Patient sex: F
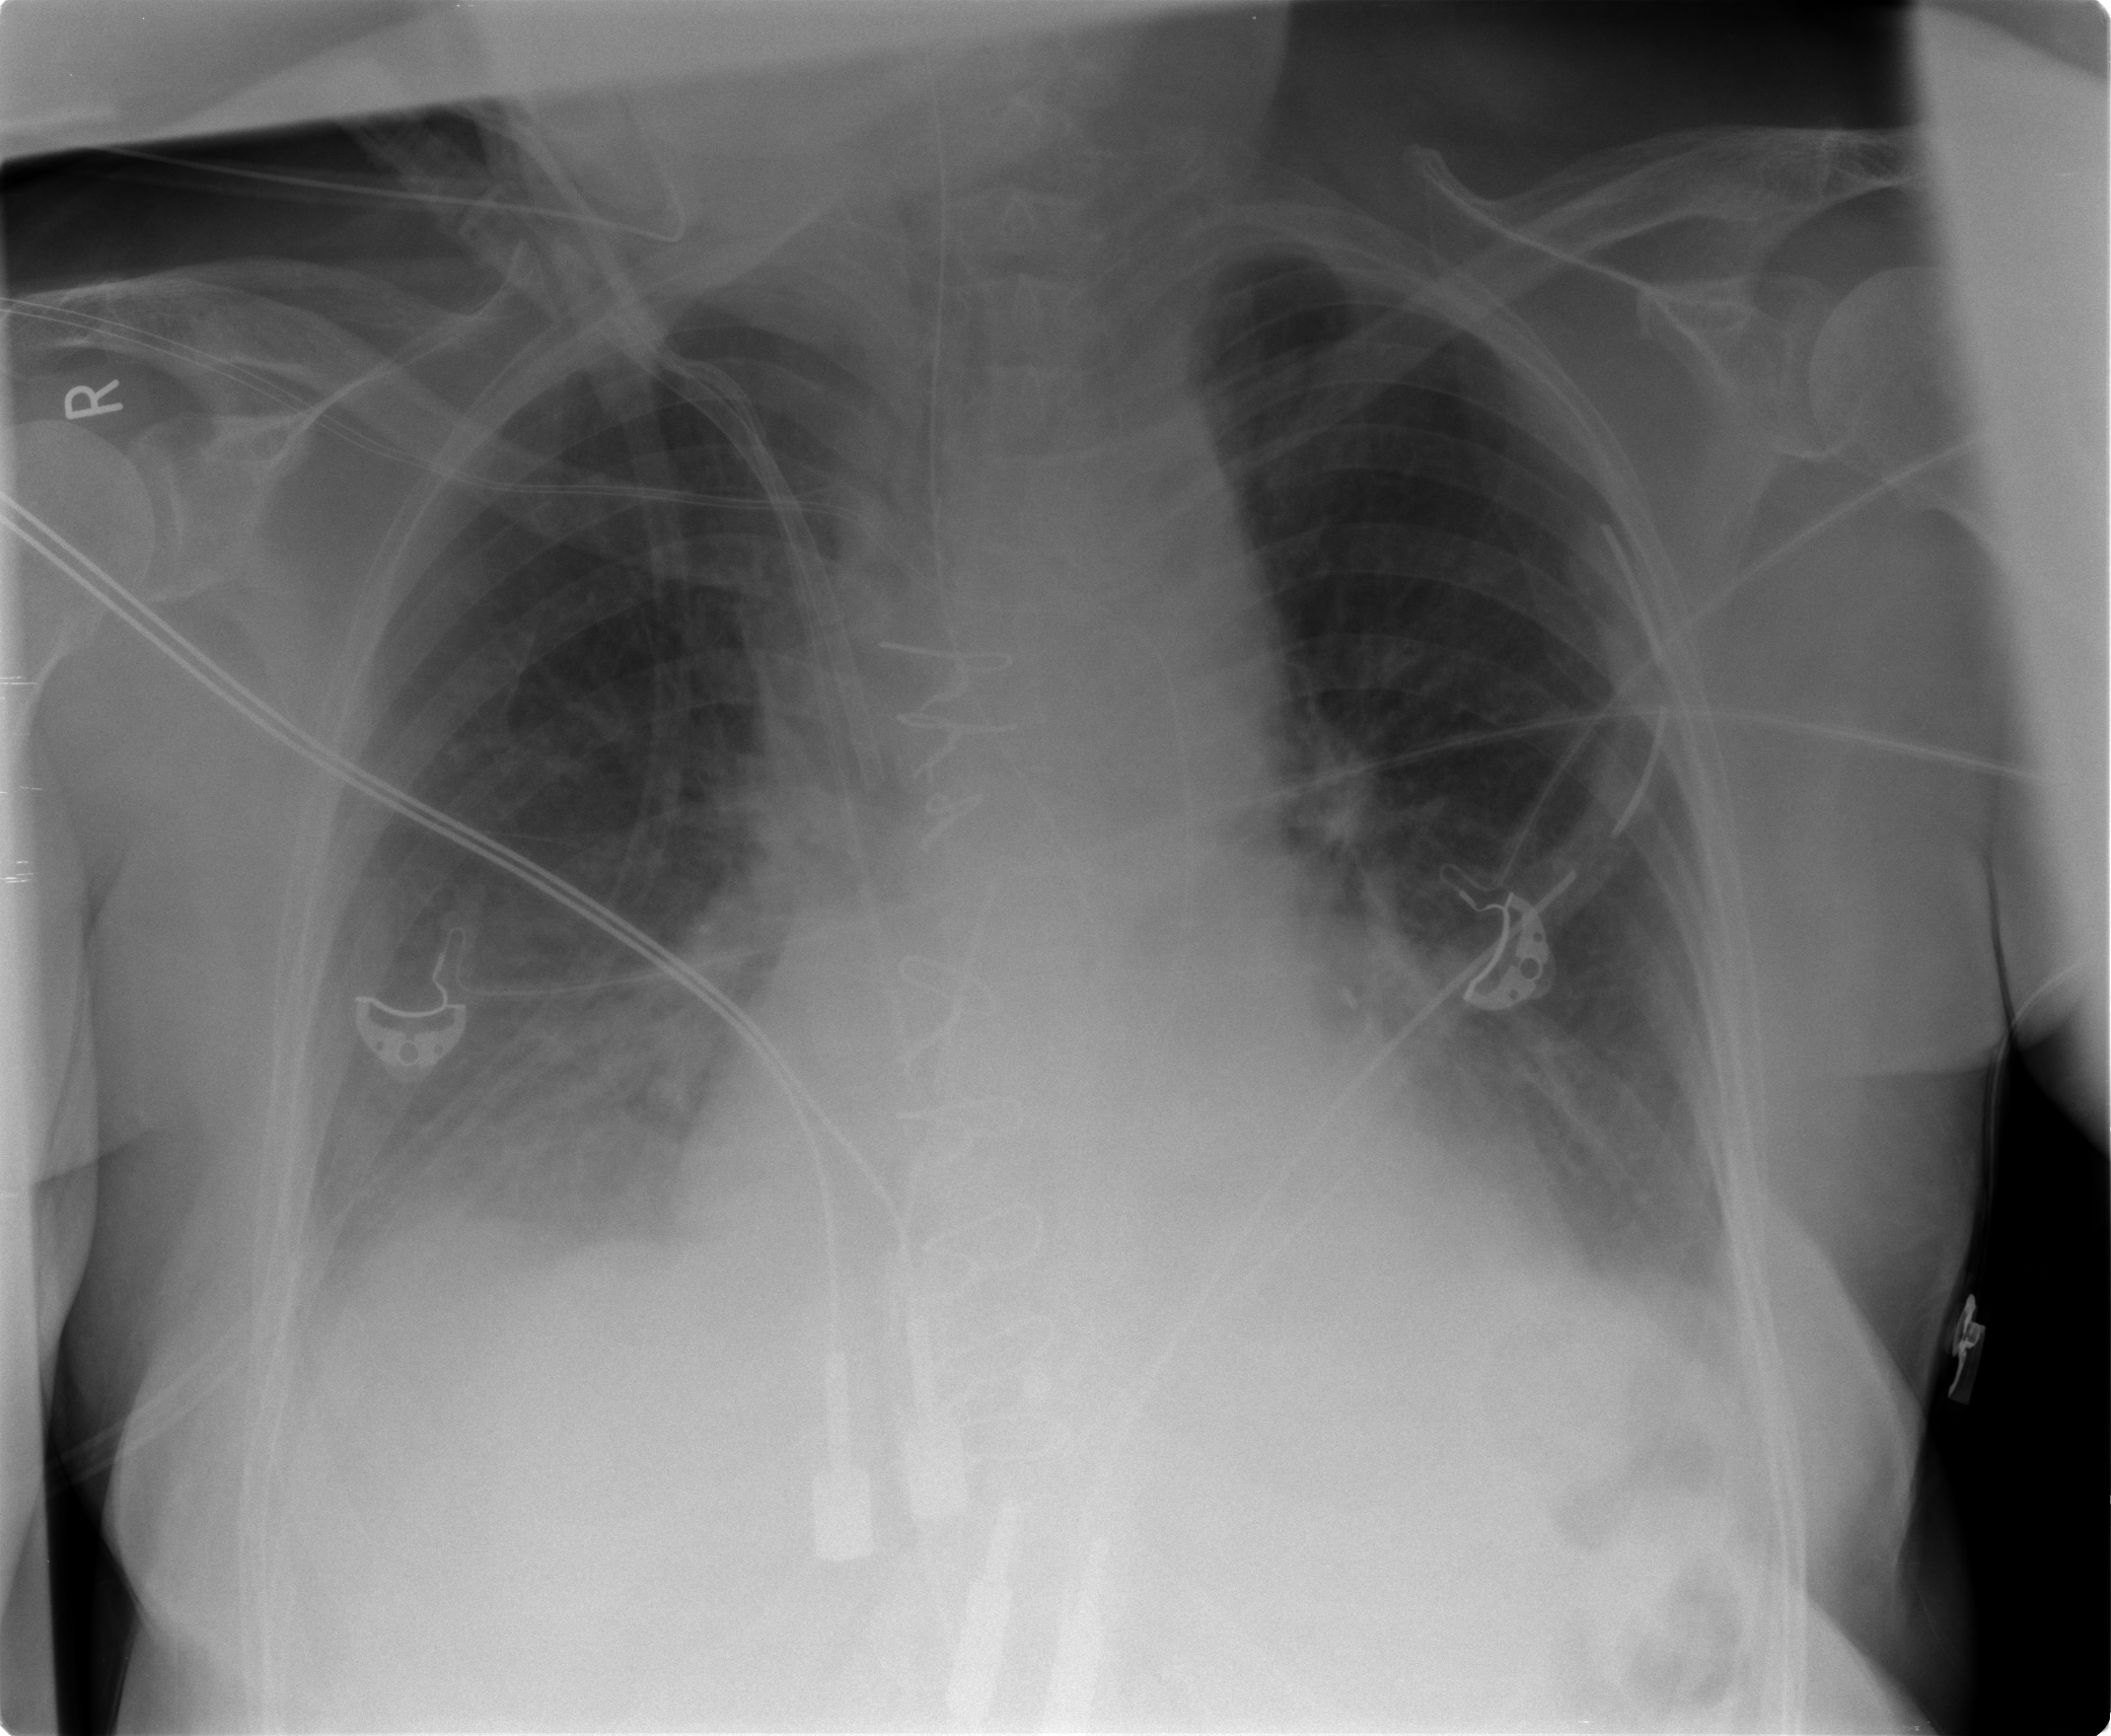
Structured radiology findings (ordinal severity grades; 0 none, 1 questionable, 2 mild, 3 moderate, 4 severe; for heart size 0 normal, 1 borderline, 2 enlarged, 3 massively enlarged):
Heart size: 0
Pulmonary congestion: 2
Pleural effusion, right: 2
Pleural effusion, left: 1
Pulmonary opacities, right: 0
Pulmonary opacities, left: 0
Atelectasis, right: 2
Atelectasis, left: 2